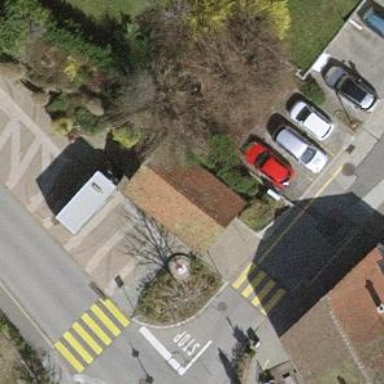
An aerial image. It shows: Parking area.